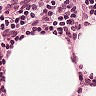
Metastatic tissue present: no